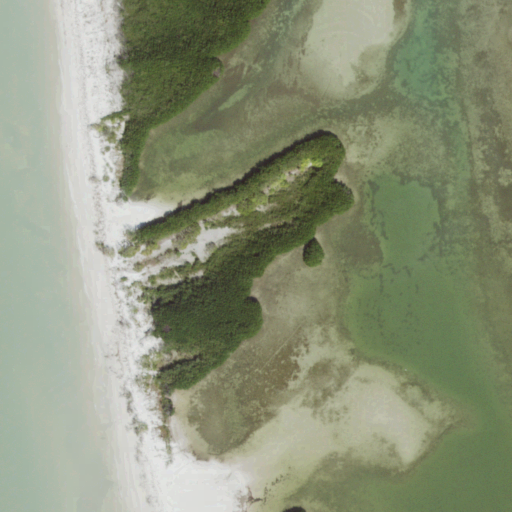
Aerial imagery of cape in Florida named Pelican Point containing open water, herbaceous wetlands, barren land, and woody wetlands